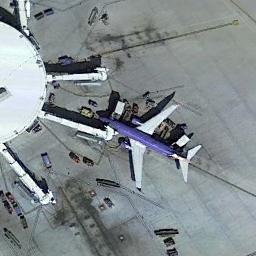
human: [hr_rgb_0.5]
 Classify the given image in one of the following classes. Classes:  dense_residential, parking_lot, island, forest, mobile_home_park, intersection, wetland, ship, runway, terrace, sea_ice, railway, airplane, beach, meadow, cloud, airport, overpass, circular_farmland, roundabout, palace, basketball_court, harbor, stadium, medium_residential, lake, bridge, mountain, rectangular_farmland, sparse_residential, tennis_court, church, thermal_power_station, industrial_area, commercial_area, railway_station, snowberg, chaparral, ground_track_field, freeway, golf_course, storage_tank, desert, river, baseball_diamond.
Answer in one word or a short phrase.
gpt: airplane